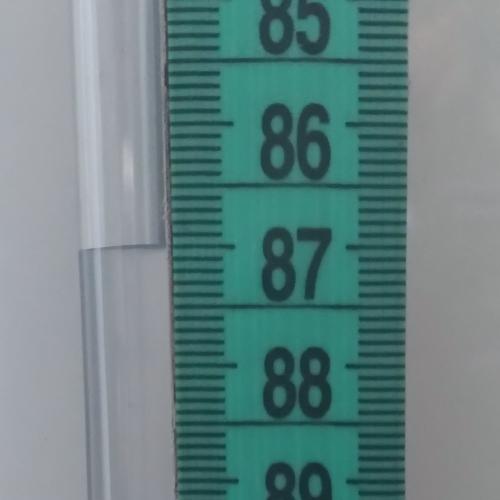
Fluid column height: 87.0 cm